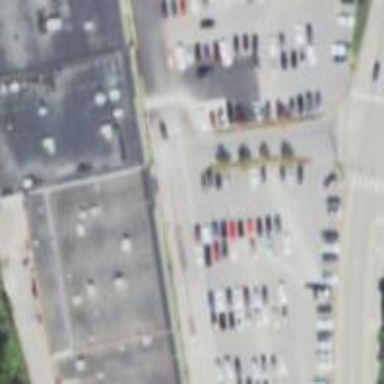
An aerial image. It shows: Retail building.